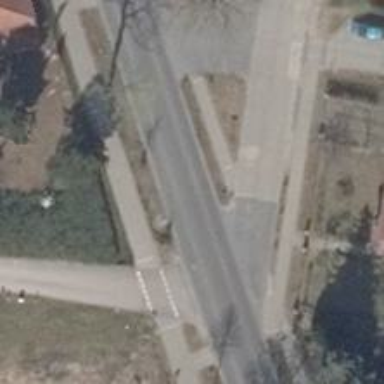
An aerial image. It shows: Residential road.